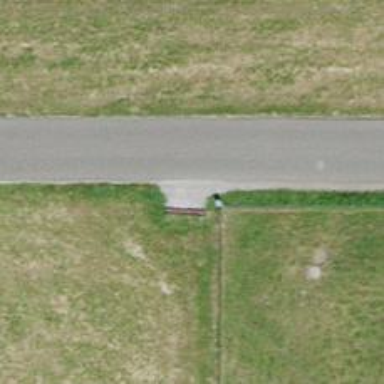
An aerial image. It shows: Brown bench in the vicinity.